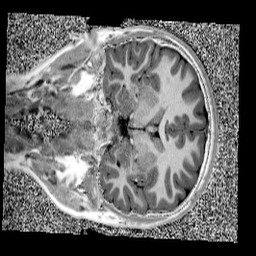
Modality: UNIT1
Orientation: coronal
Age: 10
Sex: female
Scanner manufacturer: siemens
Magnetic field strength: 3 T
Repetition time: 4 s
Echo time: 0.00303 s